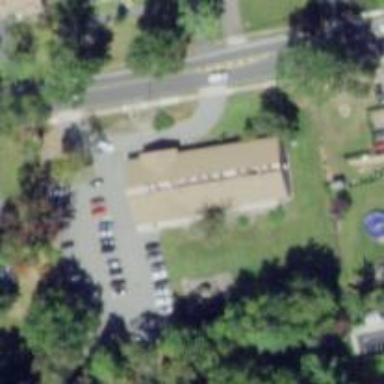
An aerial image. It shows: Healthcare clinic is depicted in the image.